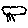
Label: cloud